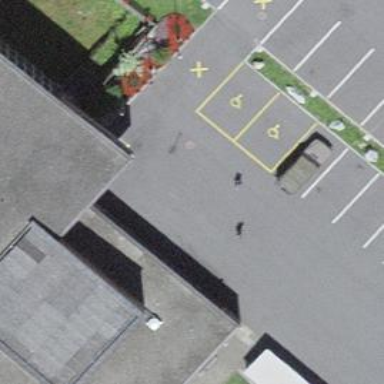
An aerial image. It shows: Emergency access point on the road.